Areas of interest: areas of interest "Sport and cultural"
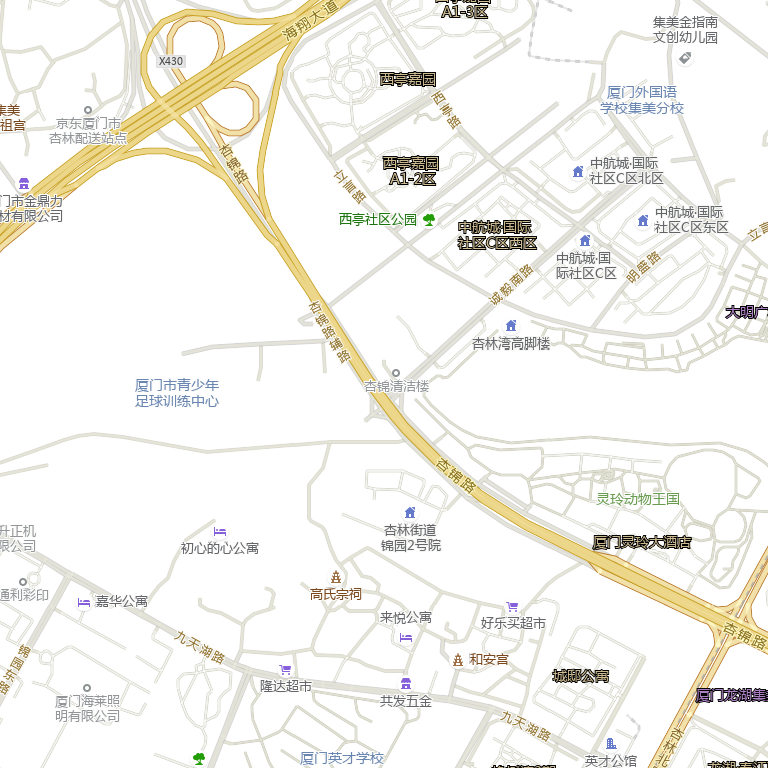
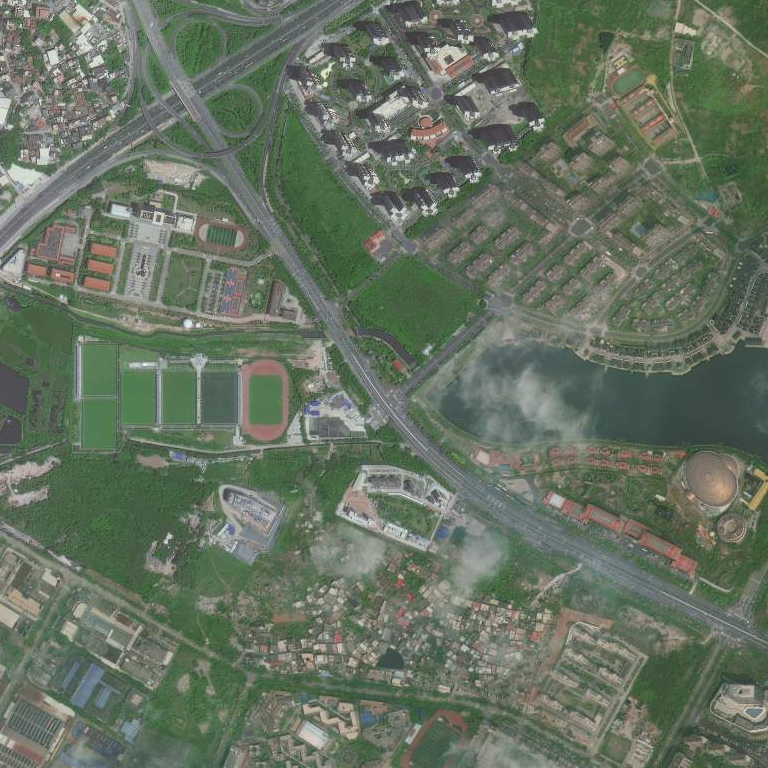